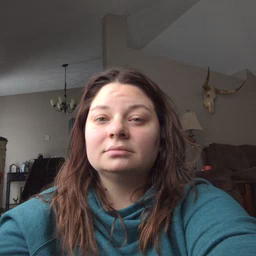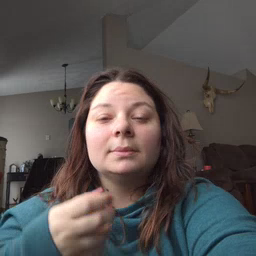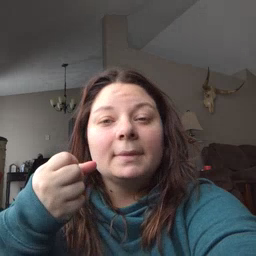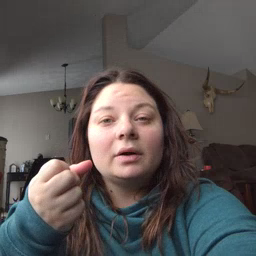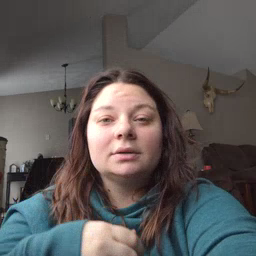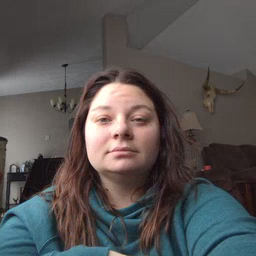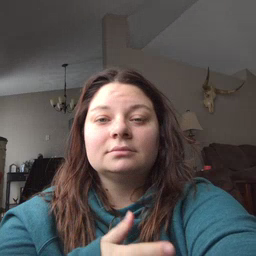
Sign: milk